Question: I am looking to convert my data to a square matrix:

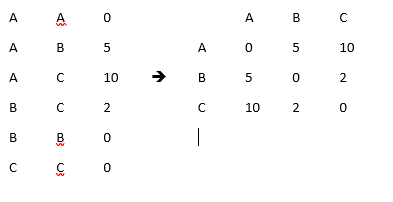
Answer: Say your input is a list; you can then convert it to a list of lists (i.e., a proxy to a matrix) with list comprehension:
'''
>>> x = [0, 5, 10, 5, 0, 2, 10, 2, 0]
>>> [x[3*k:3*k+3] for k in range(3)]
[[0, 5, 10], [5, 0, 2], [10, 2, 0]]
'''
To help you parse the line: you are building a list by iterating over 'k' from 0 to 2, where each element will be a slice of 'x' that starts from index '3*k' and ends at index '3*k+3'. Thus, your list is '[x[0:3], x[3:6], x[6:9]]'.
That said, it's much better to use numpy for all such needs. There, you would do:
'''
>>> import numpy as np
>>> x = np.array([0, 5, 10, 5, 0, 2, 10, 2, 0])
>>> x.reshape(3, 3)
array([[ 0, 5, 10],
[ 5, 0, 2],
[10, 2, 0]])
'''
The 'reshape()' function converts your 1D array into the requested 2D matrix.